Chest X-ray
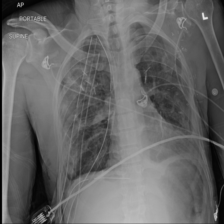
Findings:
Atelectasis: negative
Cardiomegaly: negative
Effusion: negative
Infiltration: negative
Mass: negative
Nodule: negative
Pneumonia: negative
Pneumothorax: positive
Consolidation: negative
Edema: negative
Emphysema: negative
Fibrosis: negative
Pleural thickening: negative
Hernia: negative